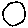
Label: circle